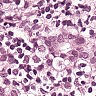
Metastatic tissue present: yes